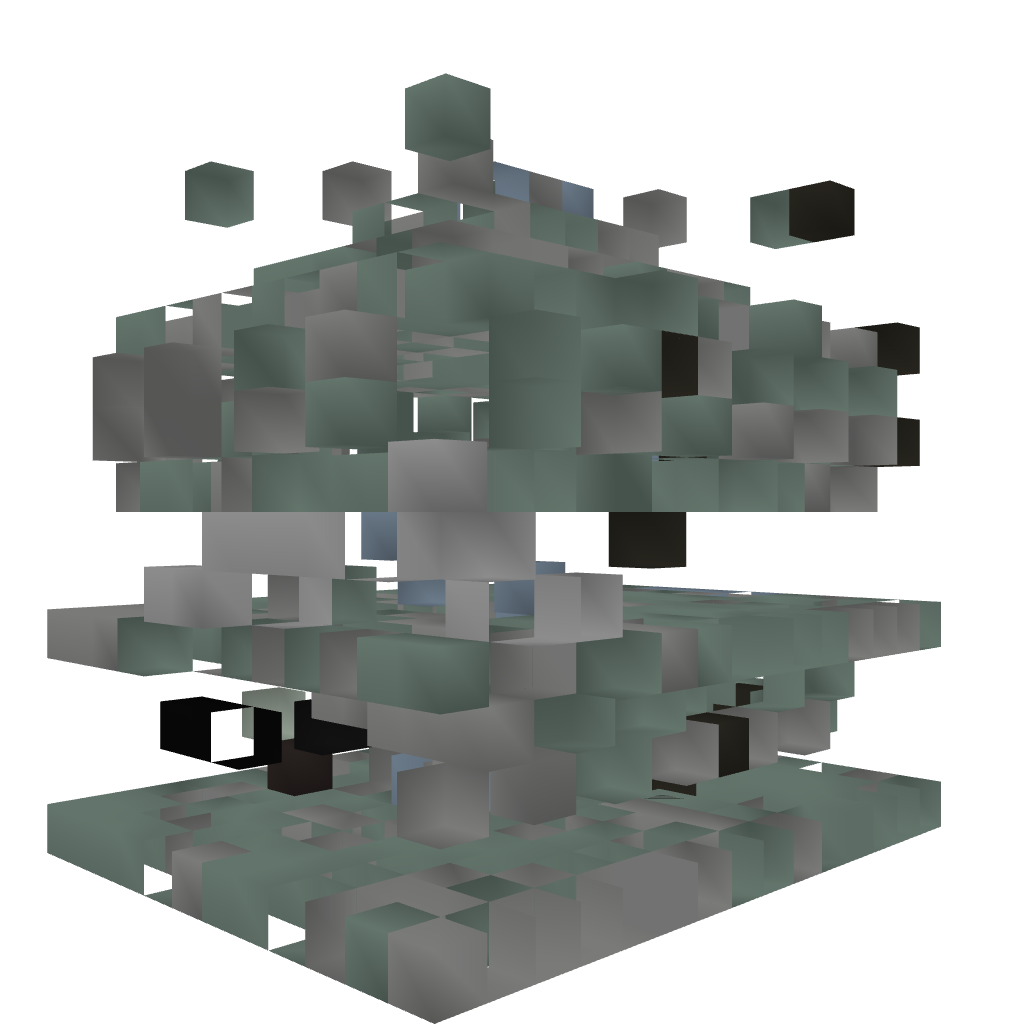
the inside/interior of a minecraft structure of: Default Jungle Temple